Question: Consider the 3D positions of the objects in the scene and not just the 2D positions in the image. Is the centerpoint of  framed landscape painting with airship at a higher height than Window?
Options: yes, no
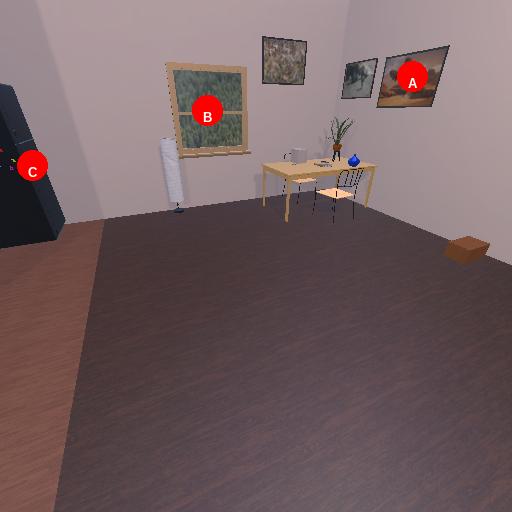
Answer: yes